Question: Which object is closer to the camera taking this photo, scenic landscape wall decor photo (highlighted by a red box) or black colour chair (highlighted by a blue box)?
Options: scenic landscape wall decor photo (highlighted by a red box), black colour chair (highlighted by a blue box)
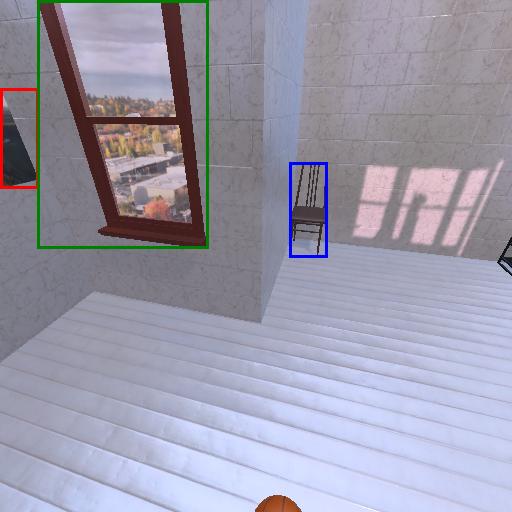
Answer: scenic landscape wall decor photo (highlighted by a red box)